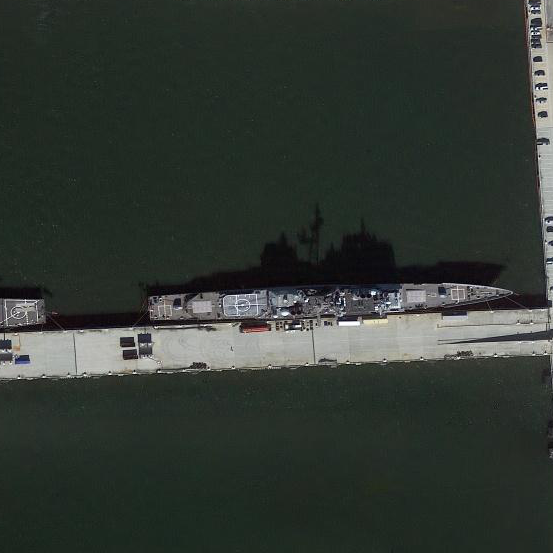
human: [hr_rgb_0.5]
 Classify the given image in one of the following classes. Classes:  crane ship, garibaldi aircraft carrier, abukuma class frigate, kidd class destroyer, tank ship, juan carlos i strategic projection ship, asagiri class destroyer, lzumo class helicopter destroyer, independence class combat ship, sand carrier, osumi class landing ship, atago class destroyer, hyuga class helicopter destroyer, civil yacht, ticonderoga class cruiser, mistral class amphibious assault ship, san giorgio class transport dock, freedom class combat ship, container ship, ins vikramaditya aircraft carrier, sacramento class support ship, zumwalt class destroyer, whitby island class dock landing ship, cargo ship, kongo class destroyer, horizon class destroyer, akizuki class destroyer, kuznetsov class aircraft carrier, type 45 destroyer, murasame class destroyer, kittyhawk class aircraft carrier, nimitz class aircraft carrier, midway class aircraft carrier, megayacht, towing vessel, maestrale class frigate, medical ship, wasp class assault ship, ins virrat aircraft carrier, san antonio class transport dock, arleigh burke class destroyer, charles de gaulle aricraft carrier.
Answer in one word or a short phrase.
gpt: Ticonderoga class cruiser